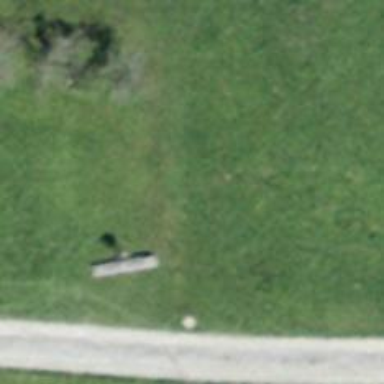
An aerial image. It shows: Bench for seating.